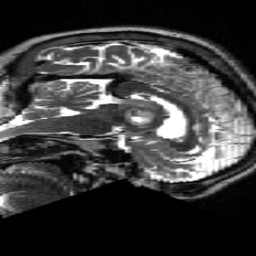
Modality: T2w
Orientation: sagittal
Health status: ill
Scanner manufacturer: siemens
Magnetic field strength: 3 T
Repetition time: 6.94 s
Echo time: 0.095 s